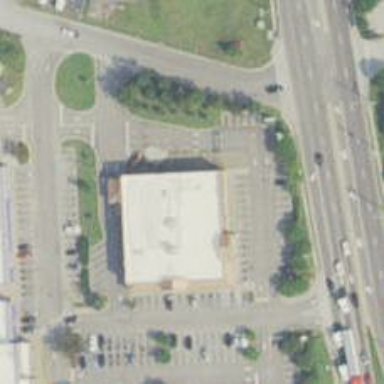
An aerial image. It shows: Pharmacy providing healthcare services.